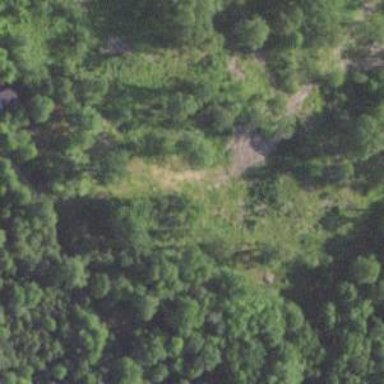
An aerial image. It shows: Abandoned railway line with historic significance. The railway line has spur service and is located on embankment.